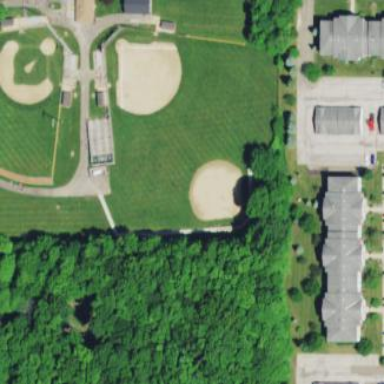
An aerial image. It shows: Baseball pitch for leisure land activities.